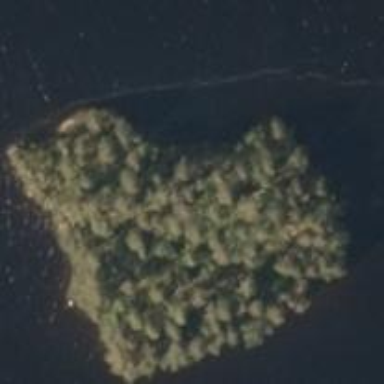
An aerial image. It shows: Island.